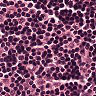
Metastatic tissue present: no